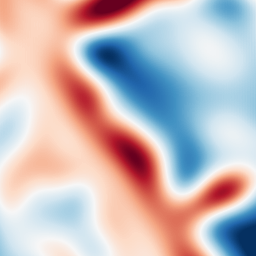
Category: multiscale
Decomposition family: log
Decomposition parameters: sigma: 20
Upsampling method: fft_zeropad
Upsampling parameters: scale: 4
Upsampling scale: 4